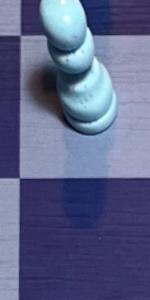
Label: Empty